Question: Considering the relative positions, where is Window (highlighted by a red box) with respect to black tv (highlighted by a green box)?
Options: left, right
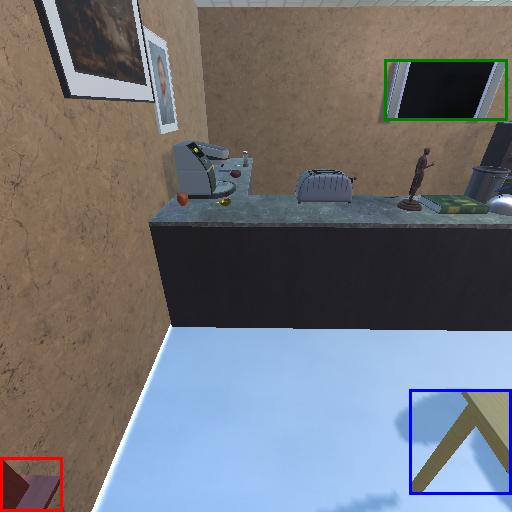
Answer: left